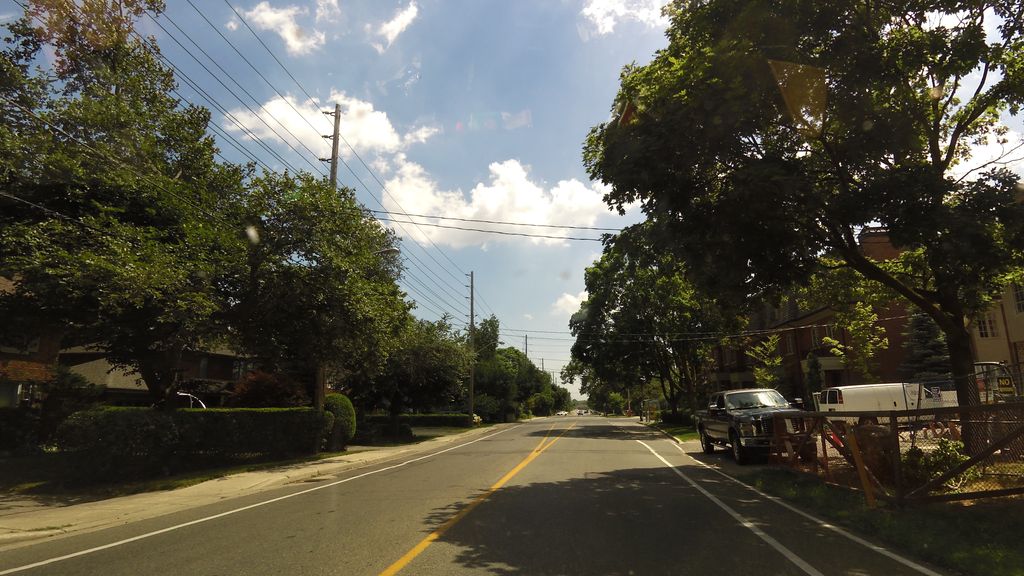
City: toronto